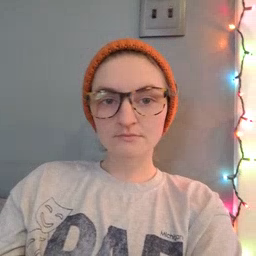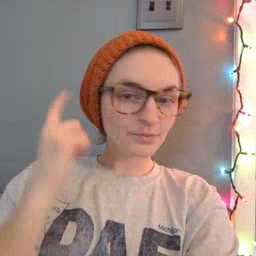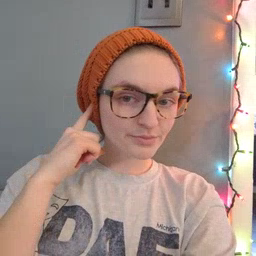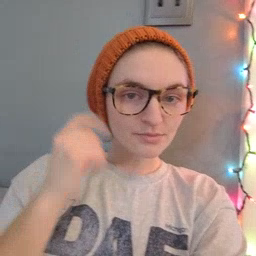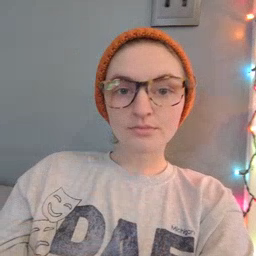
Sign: ear